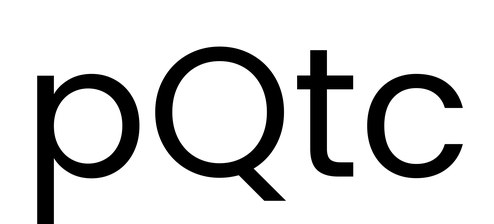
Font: Poppins-Regular